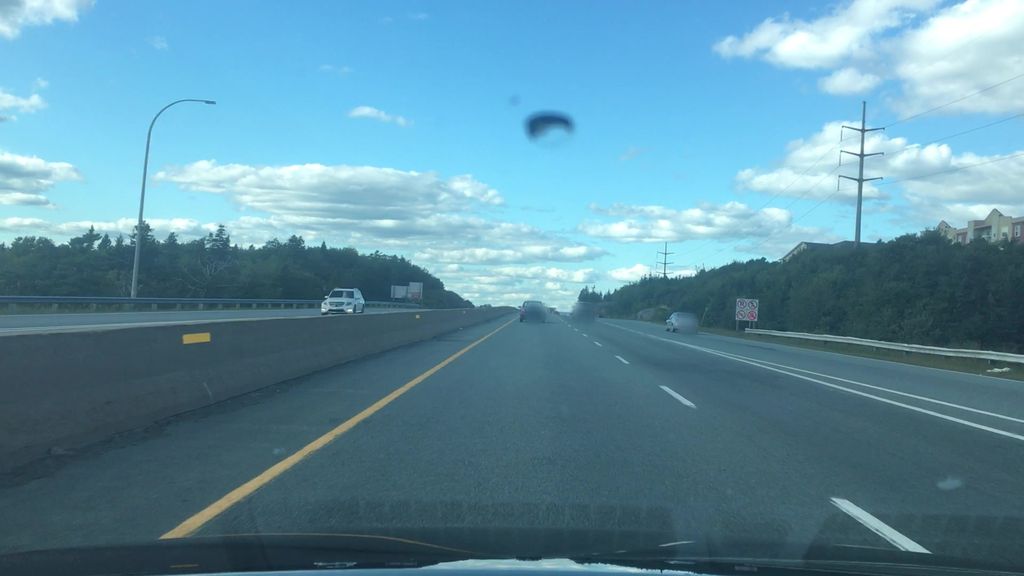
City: halifax